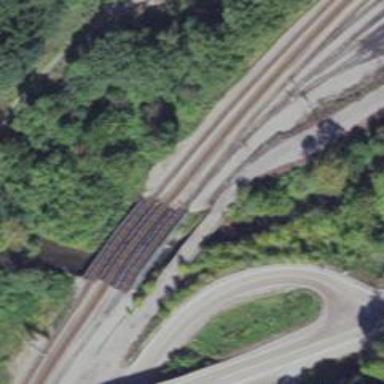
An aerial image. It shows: Railway bridge over siding railway service.